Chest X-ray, AP view. Patient: 53 years old, sex F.
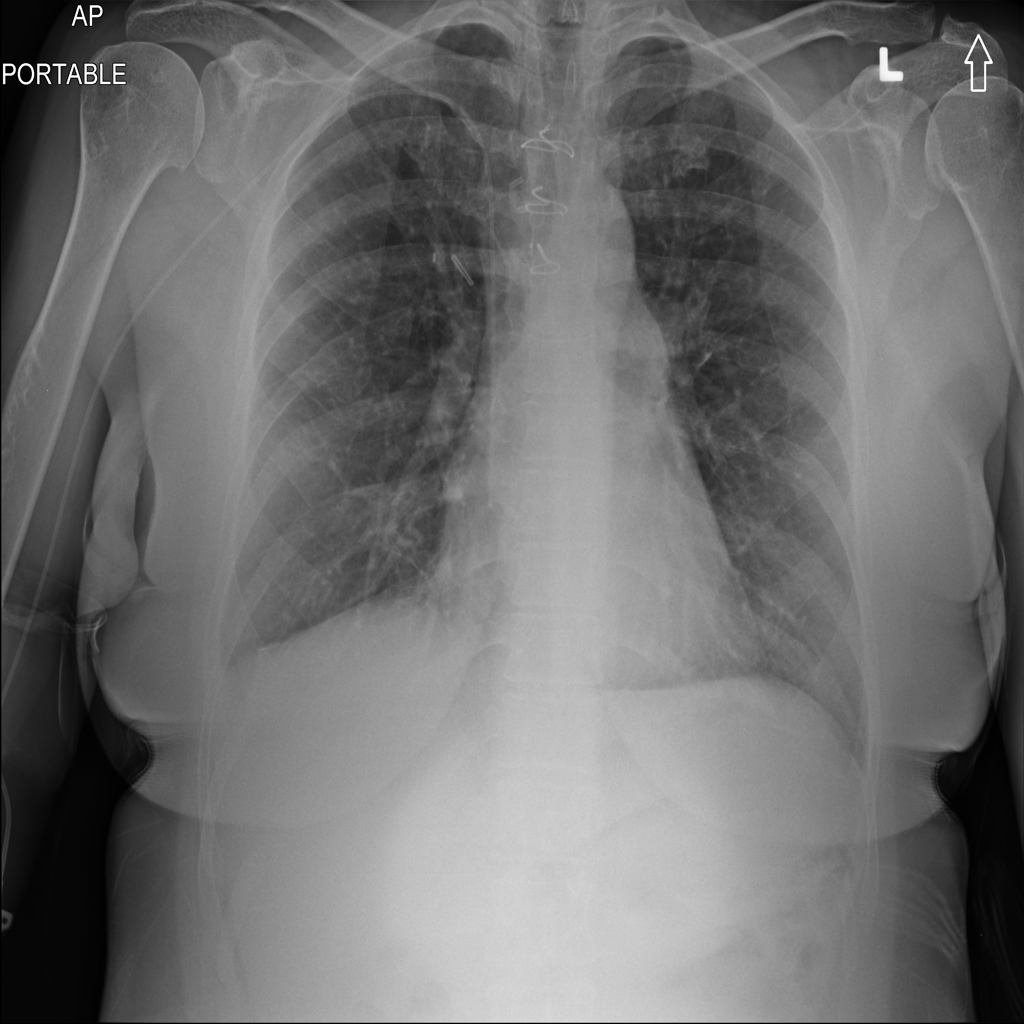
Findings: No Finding